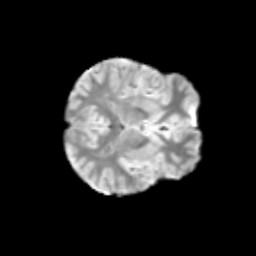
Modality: T2w
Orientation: axial
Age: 10
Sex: male
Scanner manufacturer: siemens
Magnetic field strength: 3 T
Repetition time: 3.8 s
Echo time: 0.07 s